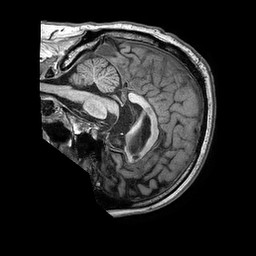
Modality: T1w
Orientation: sagittal
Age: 58
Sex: male
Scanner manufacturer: philips
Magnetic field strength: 3 T
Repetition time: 0.00671 s
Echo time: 0.003012 s